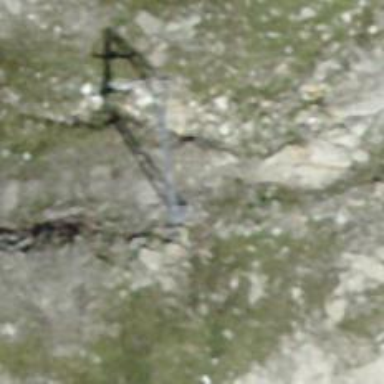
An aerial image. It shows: Pylon used for aerialway.